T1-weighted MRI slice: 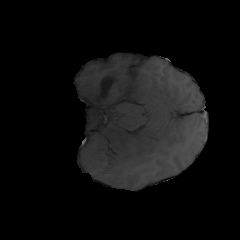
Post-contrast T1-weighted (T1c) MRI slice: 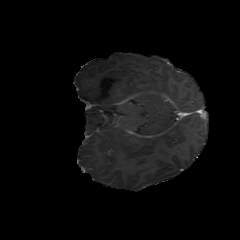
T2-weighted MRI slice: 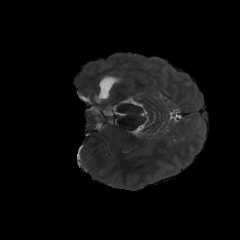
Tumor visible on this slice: yes